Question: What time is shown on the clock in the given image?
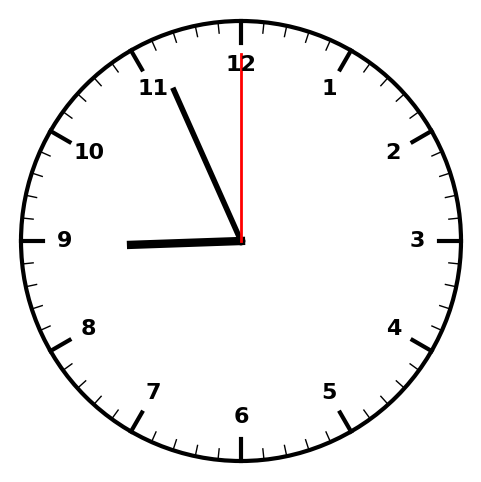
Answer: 08:56:00